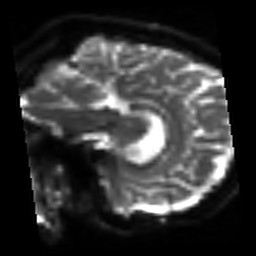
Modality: sbref
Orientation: sagittal
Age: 58
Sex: female
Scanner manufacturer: siemens
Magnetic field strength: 3 T
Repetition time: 3.2 s
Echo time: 0.081 s